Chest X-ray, AP view. Patient: 32 years old, sex F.
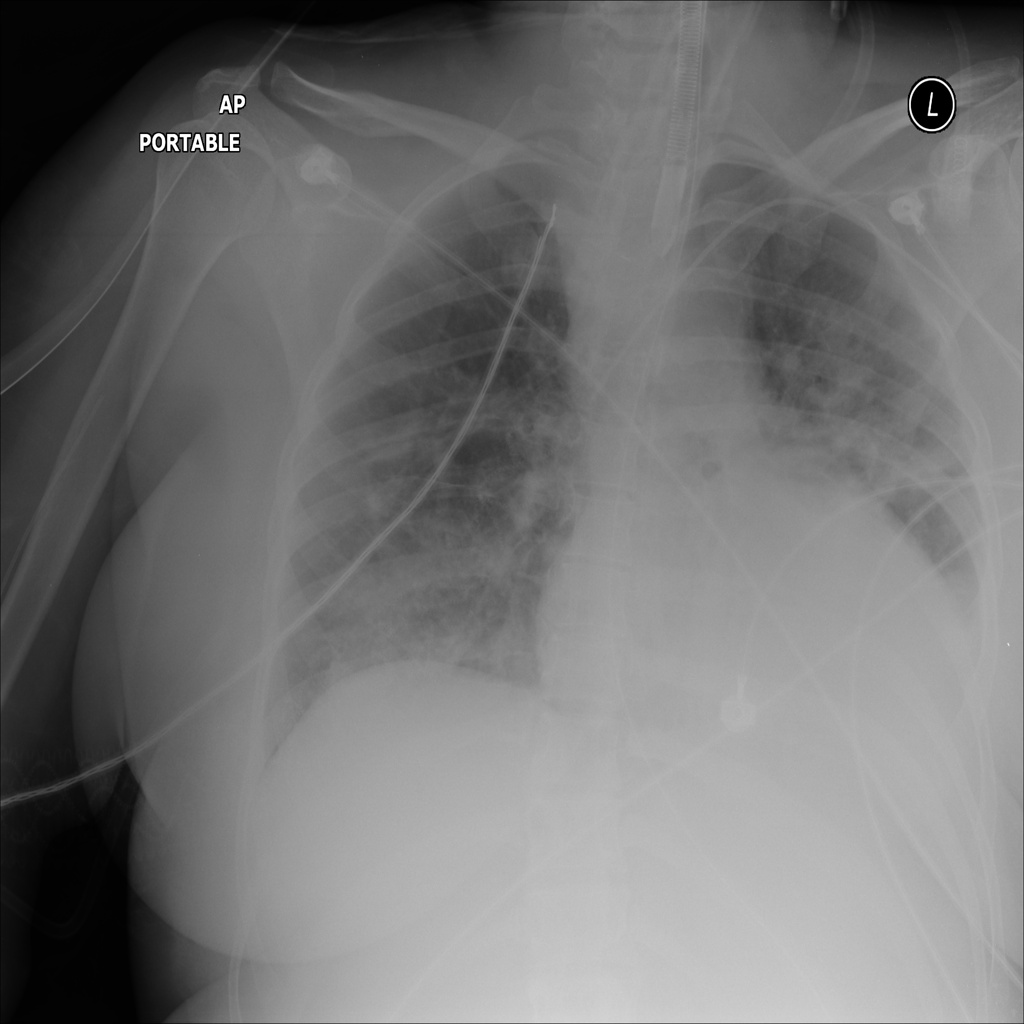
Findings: Infiltration